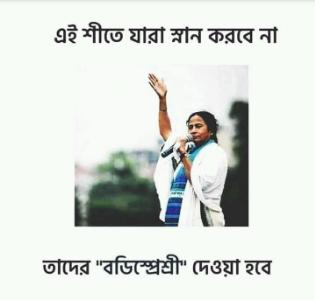
Text: এই শীতে স্নান যারা করবে না তাদের বডি স্প্রে দেওয়া হবে
Label: Non Hate